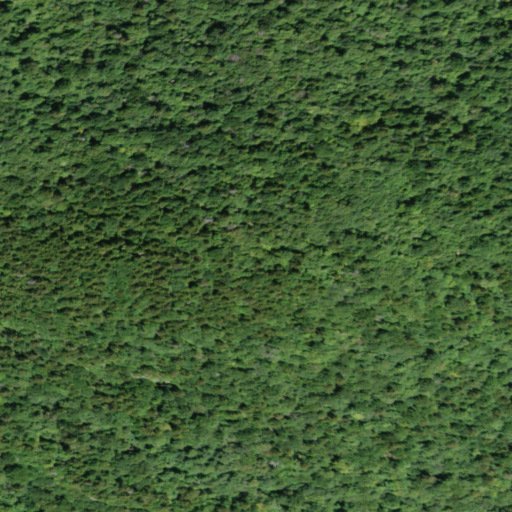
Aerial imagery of mountain in New York named Twin Lakes Mountain containing deciduous forest, evergreen forest, and mixed forest